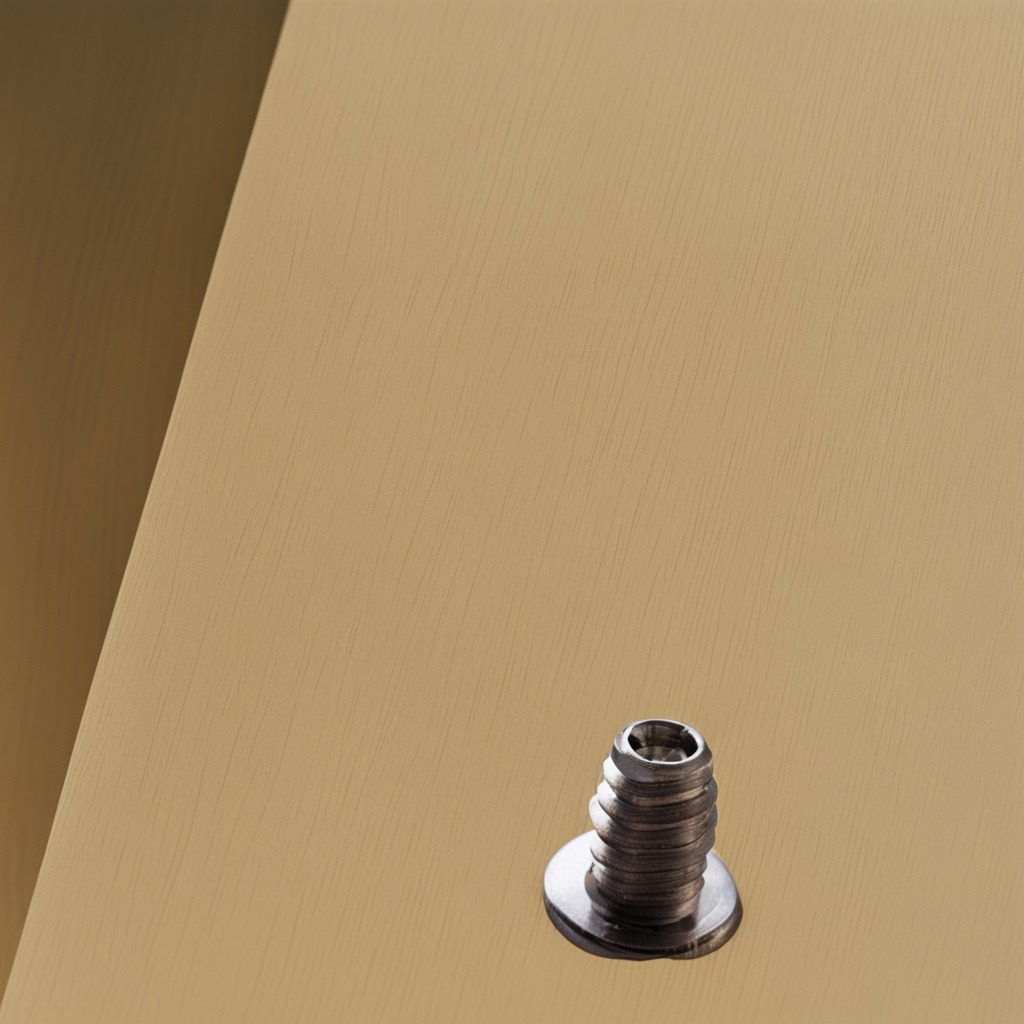
A metal screw lying on a plywood surface in a paint workshop lit by afternoon window light